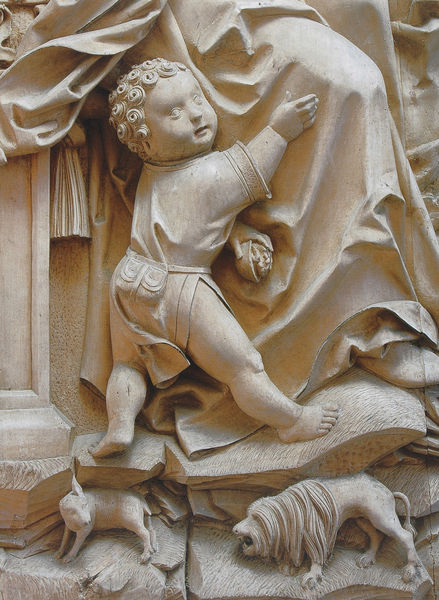
Titel: Hochaltar, rechter Flügel, Jakobus maior als Kind (Detail)
Künstler: Daniel Mauch
Standort: Bieselbach
Institution: Kapelle hl. Franziskus Xaverius
Schlagwörter: fuß, hand, kopf, lendenschurz, schatten, schurz, wolf, ausschnitt, bewegung, finger, frisur, haar, holz, kleid, licht, marmor, mund, nase, szene, säule, weiss, blick, gürtel, hund, hunde, obst, tiere, tuch, beige, rock, arm, falten, gesicht, halten, stein, steine, vorhang, auge, figur, gewand, haare, mantel, stoff, kind, mutter, locke, locken, engel, frucht, putte, putto, skulptur, statue, beine, mähne, infant, relief, bein, füße, wangen, italien, backen, fels, baby, angst, kissen, essen, falte, detail, stuck, kordel, quaste, faltenwurf, junge, knie, zehen, foto, fotografie, photographie, fleisch, beinchen, barfuss, lamm, schwein, knabe, greifen, kittel, tasche, altar, rom, kleidchen, kleinkind, photo, fragment, fuchs, farbfoto, jesus, löwe, maria, madonna, aufnahme, bellen, nuss, walnuss, latz, schnitz, freske, kleines kind, windel, schnitzung, halbrelief, ptto, steinhauerwerk, fß, renaissanse, mdonna